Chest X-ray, AP view. Patient: 22 years old, sex F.
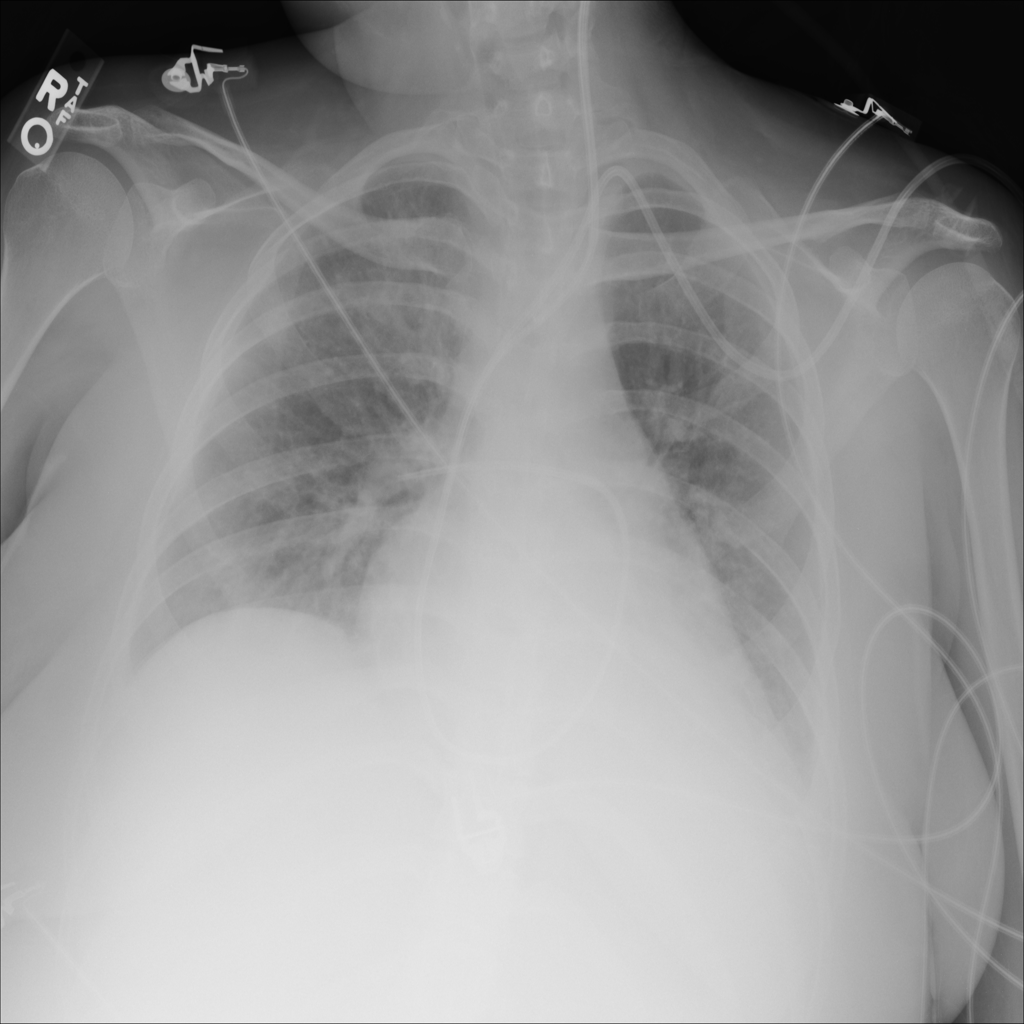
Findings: Infiltration